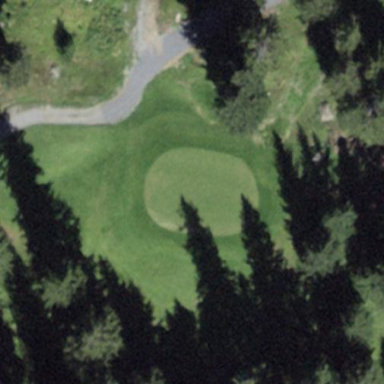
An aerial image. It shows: Green golf area with grass land use.